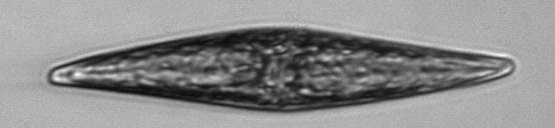
Label: Pleurosigma